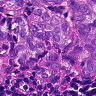
Metastatic tissue present: yes